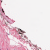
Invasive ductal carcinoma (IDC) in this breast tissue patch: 0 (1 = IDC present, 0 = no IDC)